Question:
Okay! I really need your help or some tips
I need a program that I will recieve a raise on my previous years salary. I need to calculate and display the amount of annual raises for the next three years. I want to use the rates o 3% 4% 5% and 6%.
This is what I have so far but its not working
'''
#include <iostream>
#include <iomanip>
using namespace std;
int main()
{
int beginSalary = 0;
double newSalary = 0.0;
double raise = 0.0;
double theRate = 0.0;
cout << "Beginning Salary (negative number or 0 to end): ";
cin >> beginSalary;
do
{
// 3 percent
newSalary = (beginSalary+(beginSalary*3/100));
raise = newSalary-beginSalary;
cout << raise << endl;
cout << endl;
// 4 percent
newSalary = (beginSalary+(beginSalary*4/100));
raise = newSalary-beginSalary;
cout << raise << endl;
// 5 percent
newSalary = (beginSalary+(beginSalary*5/100));
raise = newSalary-beginSalary;
cout << raise << endl;
cout << endl;
// 6 percent
newSalary = (beginSalary+(beginSalary*6/100));
raise = newSalary-beginSalary;
cout << raise << endl;
cout << endl;
} while ( newSalary != 0);
return 0;
} //end of main function
'''
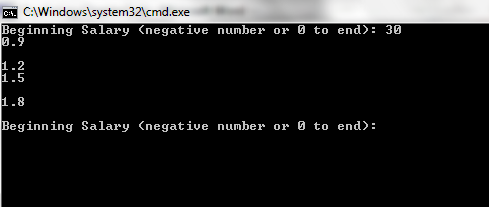
Answer: What you want to do is this:
'''
int beginSalary;
do {
cout << "Beginning Salary (negative number or 0 to end): ";
cin >> beginSalary;
if (beginSalary <= 0) break;
for (int percent = 3; percent <= 6; percent++)
{
cout << endl << "Raise for " << percent << "% for the next three years: " << endl;
double salary = beginSalary;
for (int year = 1; year <= 3; year++)
{
double raise = salary * percent / 100.0;
salary += raise;
cout << "Year " << year << ": " << raise << ". ";
}
}
} while (1);
'''